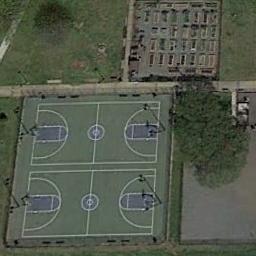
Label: basketball_court